Question: I want to create the following design to my IPhone application.

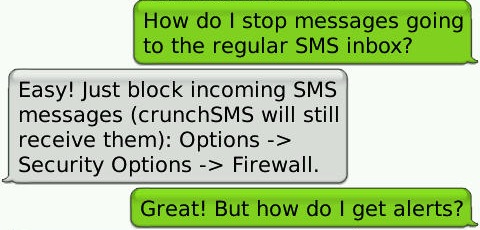
Answer: Have a look at the following tutorial on Vimeo by <URL>, which exactly shows what you're trying to achieve.
Link: <URL>